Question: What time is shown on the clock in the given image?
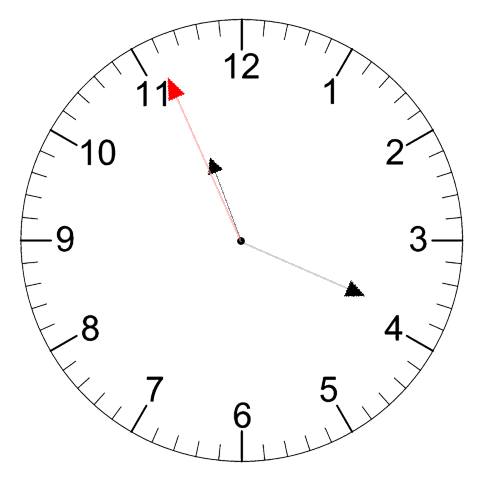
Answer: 11:18:56